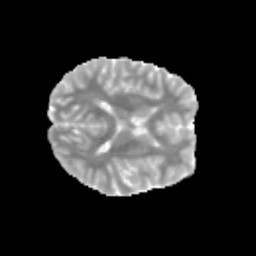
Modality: MD
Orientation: axial
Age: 13
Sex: male
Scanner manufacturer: siemens
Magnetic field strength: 3 T
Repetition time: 3.8 s
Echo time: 0.07 s